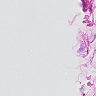
Metastatic tissue present: no